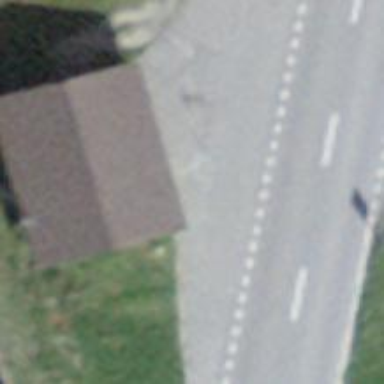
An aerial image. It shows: Bus stop with sheltered platform for public transport.